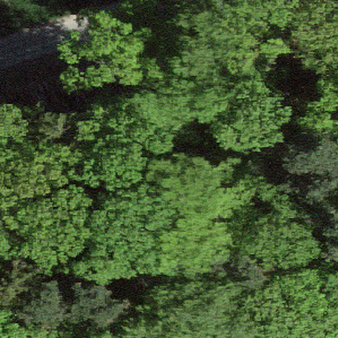
Label: other